Field crop: maize
Growth stage: 1
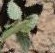
Species: datura